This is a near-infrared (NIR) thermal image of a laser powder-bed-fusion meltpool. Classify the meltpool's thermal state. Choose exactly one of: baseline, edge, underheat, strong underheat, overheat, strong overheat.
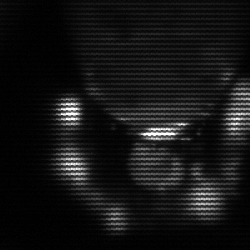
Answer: edge